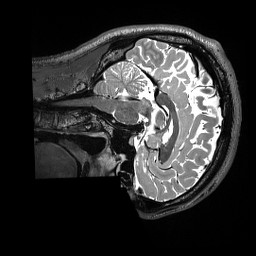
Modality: T2w
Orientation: sagittal
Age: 24
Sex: male
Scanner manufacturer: siemens
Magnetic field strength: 3 T
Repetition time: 3.2 s
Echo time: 0.563 s